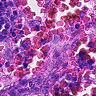
Metastatic tissue present: no